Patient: sex M, age 53
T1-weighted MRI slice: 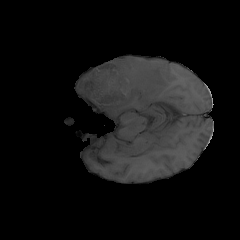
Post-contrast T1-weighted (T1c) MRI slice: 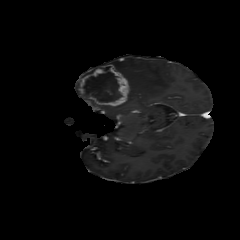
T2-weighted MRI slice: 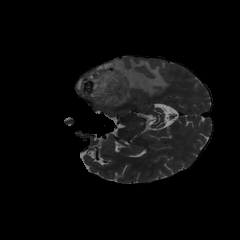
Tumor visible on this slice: yes
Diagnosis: Glioblastoma, IDH-wildtype
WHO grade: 4